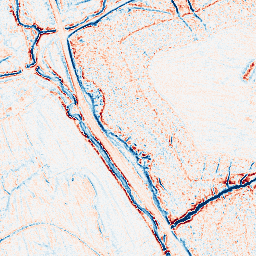
Category: edge_preserving
Decomposition family: anisotropic_diffusion
Decomposition parameters: iterations: 10
kappa: 50
gamma: 0.1
Upsampling method: lanczos
Upsampling parameters: scale: 2
Upsampling scale: 2